Question: I'm using Chargebee's .NET library, and I want to override the redirectURL that I set up in my checkout page settings.
In the <URL>, but there is no such parameter for me:

Am I doing something wrong, or its just missing from the .NET lib?
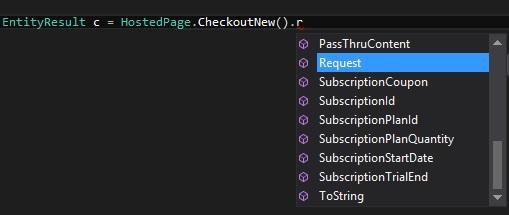
Answer: We just released this option as a feature and it was deployed yesterday night.
We will release the updated client library within the next 2 days.
Check for the next release here :
<URL>